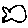
Label: fish